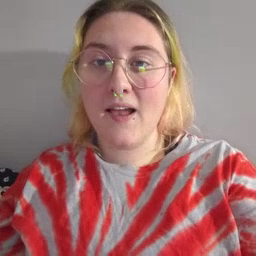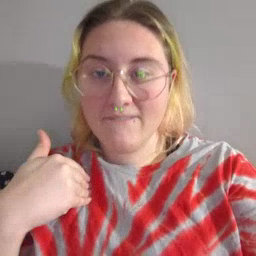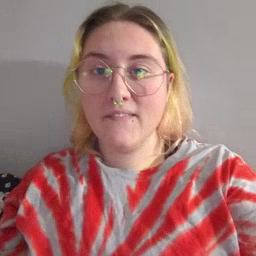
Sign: have